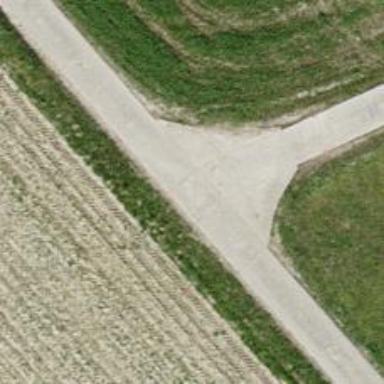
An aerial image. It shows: Well-maintained track road of grade 1.